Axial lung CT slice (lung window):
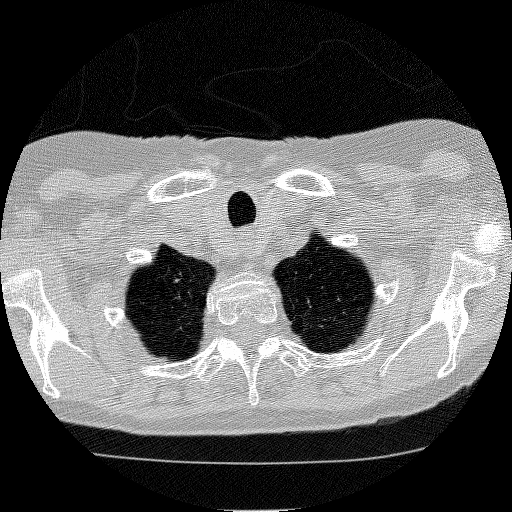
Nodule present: no